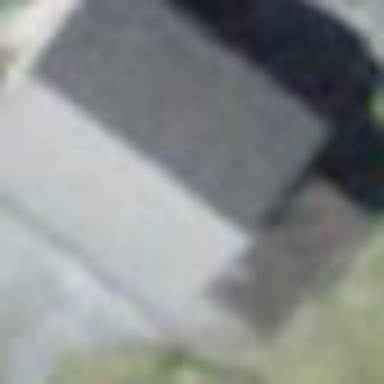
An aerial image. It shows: Cabin.